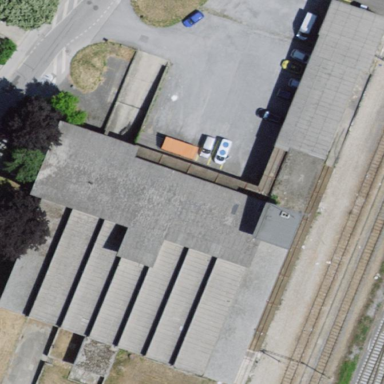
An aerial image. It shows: Industrial building.